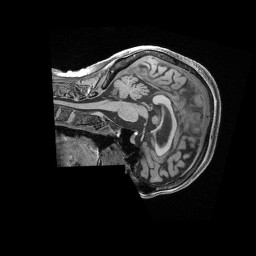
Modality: T1w
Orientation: sagittal
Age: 71
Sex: female
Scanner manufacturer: siemens
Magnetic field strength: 3 T
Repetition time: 2.4 s
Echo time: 0.00228 s